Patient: sex M, age 43
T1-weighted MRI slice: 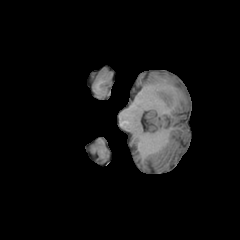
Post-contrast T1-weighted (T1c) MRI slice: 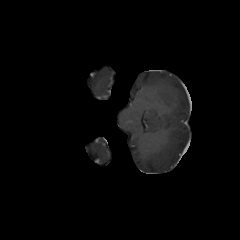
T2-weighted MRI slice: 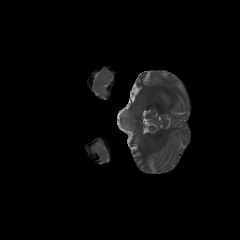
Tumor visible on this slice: no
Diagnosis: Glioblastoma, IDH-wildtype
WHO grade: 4